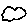
Label: cloud